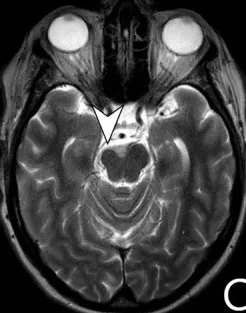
T2-WI. Right frontoparietal large arachnoid cyst, hyperintense on T2-WI and hypointense on FLAIR (arrows). Atrophy of the right cerebral peduncle (arrowhead).
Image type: radiology (mri)